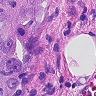
Metastatic tissue present: yes